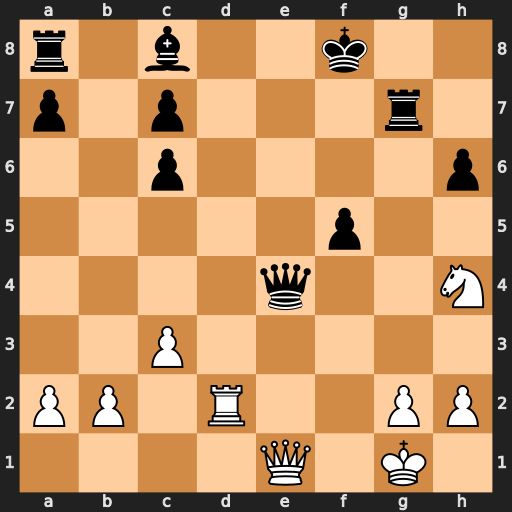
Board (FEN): r1b2k2/p1p3r1/2p4p/5p2/4q2N/2P5/PP1R2PP/4Q1K1
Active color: w
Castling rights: -
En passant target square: -
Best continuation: Re2 Kg8 Rxe4